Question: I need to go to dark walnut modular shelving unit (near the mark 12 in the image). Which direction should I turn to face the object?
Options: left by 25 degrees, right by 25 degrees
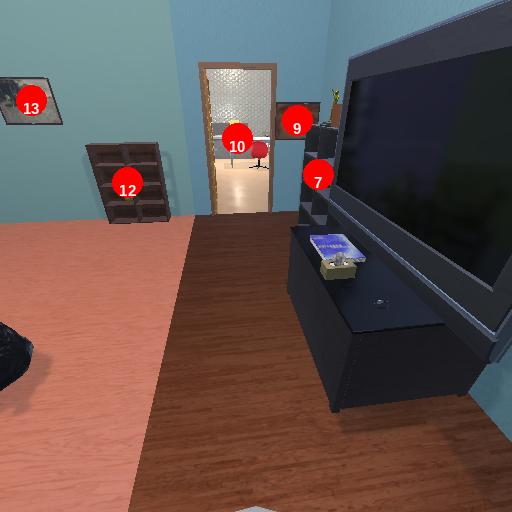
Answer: left by 25 degrees